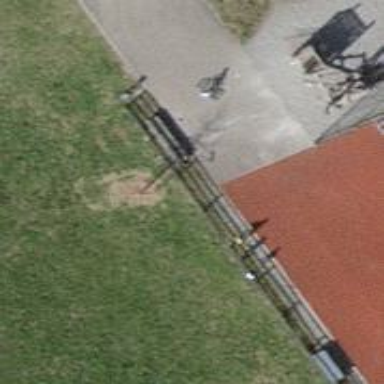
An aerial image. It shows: Brown bench in the vicinity.